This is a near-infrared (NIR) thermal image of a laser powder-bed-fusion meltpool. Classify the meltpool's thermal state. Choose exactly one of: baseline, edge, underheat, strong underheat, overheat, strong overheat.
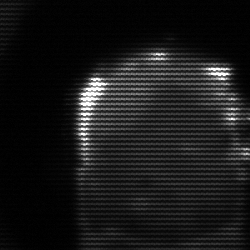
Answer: baseline